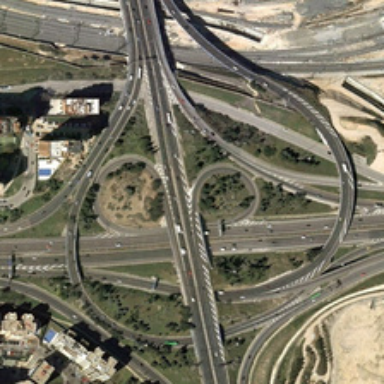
Many green trees and some buildings are near a viaduct .